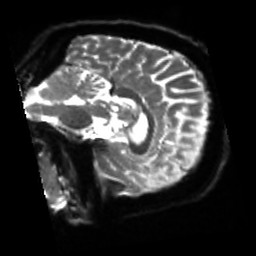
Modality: sbref
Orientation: sagittal
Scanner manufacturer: siemens
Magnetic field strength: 3 T
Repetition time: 4 s
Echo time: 0.0594 s